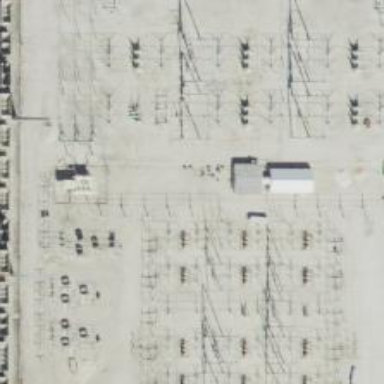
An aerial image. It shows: Switch for power supply.